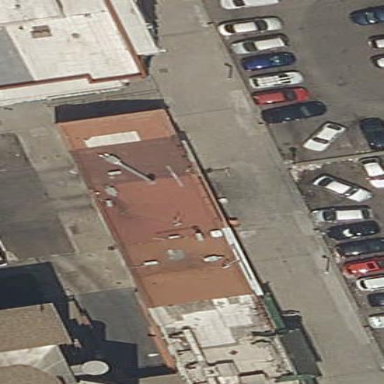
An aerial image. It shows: Commercial building.